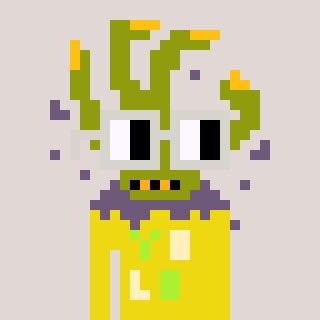
a pixel art character with square light gray glasses, a zombie-hand-shaped head and a yellow-colored body on a warm background